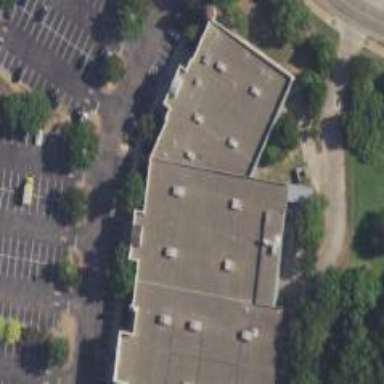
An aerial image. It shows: Building.